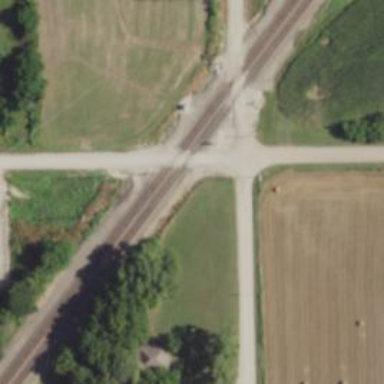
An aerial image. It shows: Railway with two tracks.